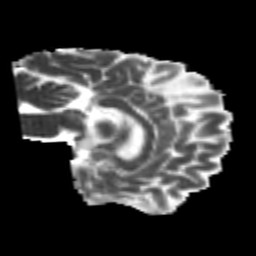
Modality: MD
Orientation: sagittal
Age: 24
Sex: male
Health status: healthy
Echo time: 0.074 s